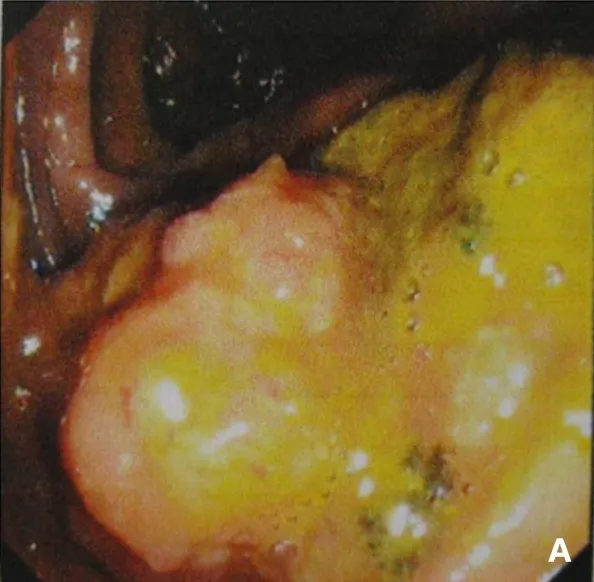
Endoscopic biopsy (A) Colonoscopy revealed a circular yellow tumor in the ascending colon.
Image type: endoscopy (gi_endoscopy)